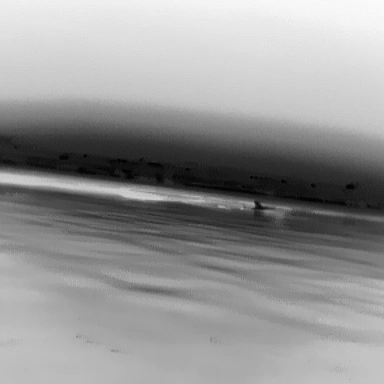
There is a canoe in the infrared image.